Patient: sex M, age 38
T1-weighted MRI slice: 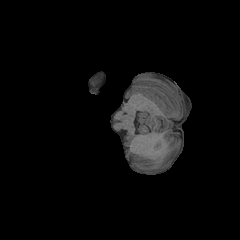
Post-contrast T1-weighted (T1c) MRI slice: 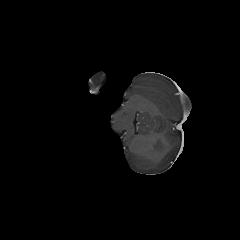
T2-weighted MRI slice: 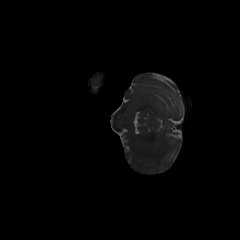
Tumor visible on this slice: no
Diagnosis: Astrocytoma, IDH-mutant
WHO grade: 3